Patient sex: M
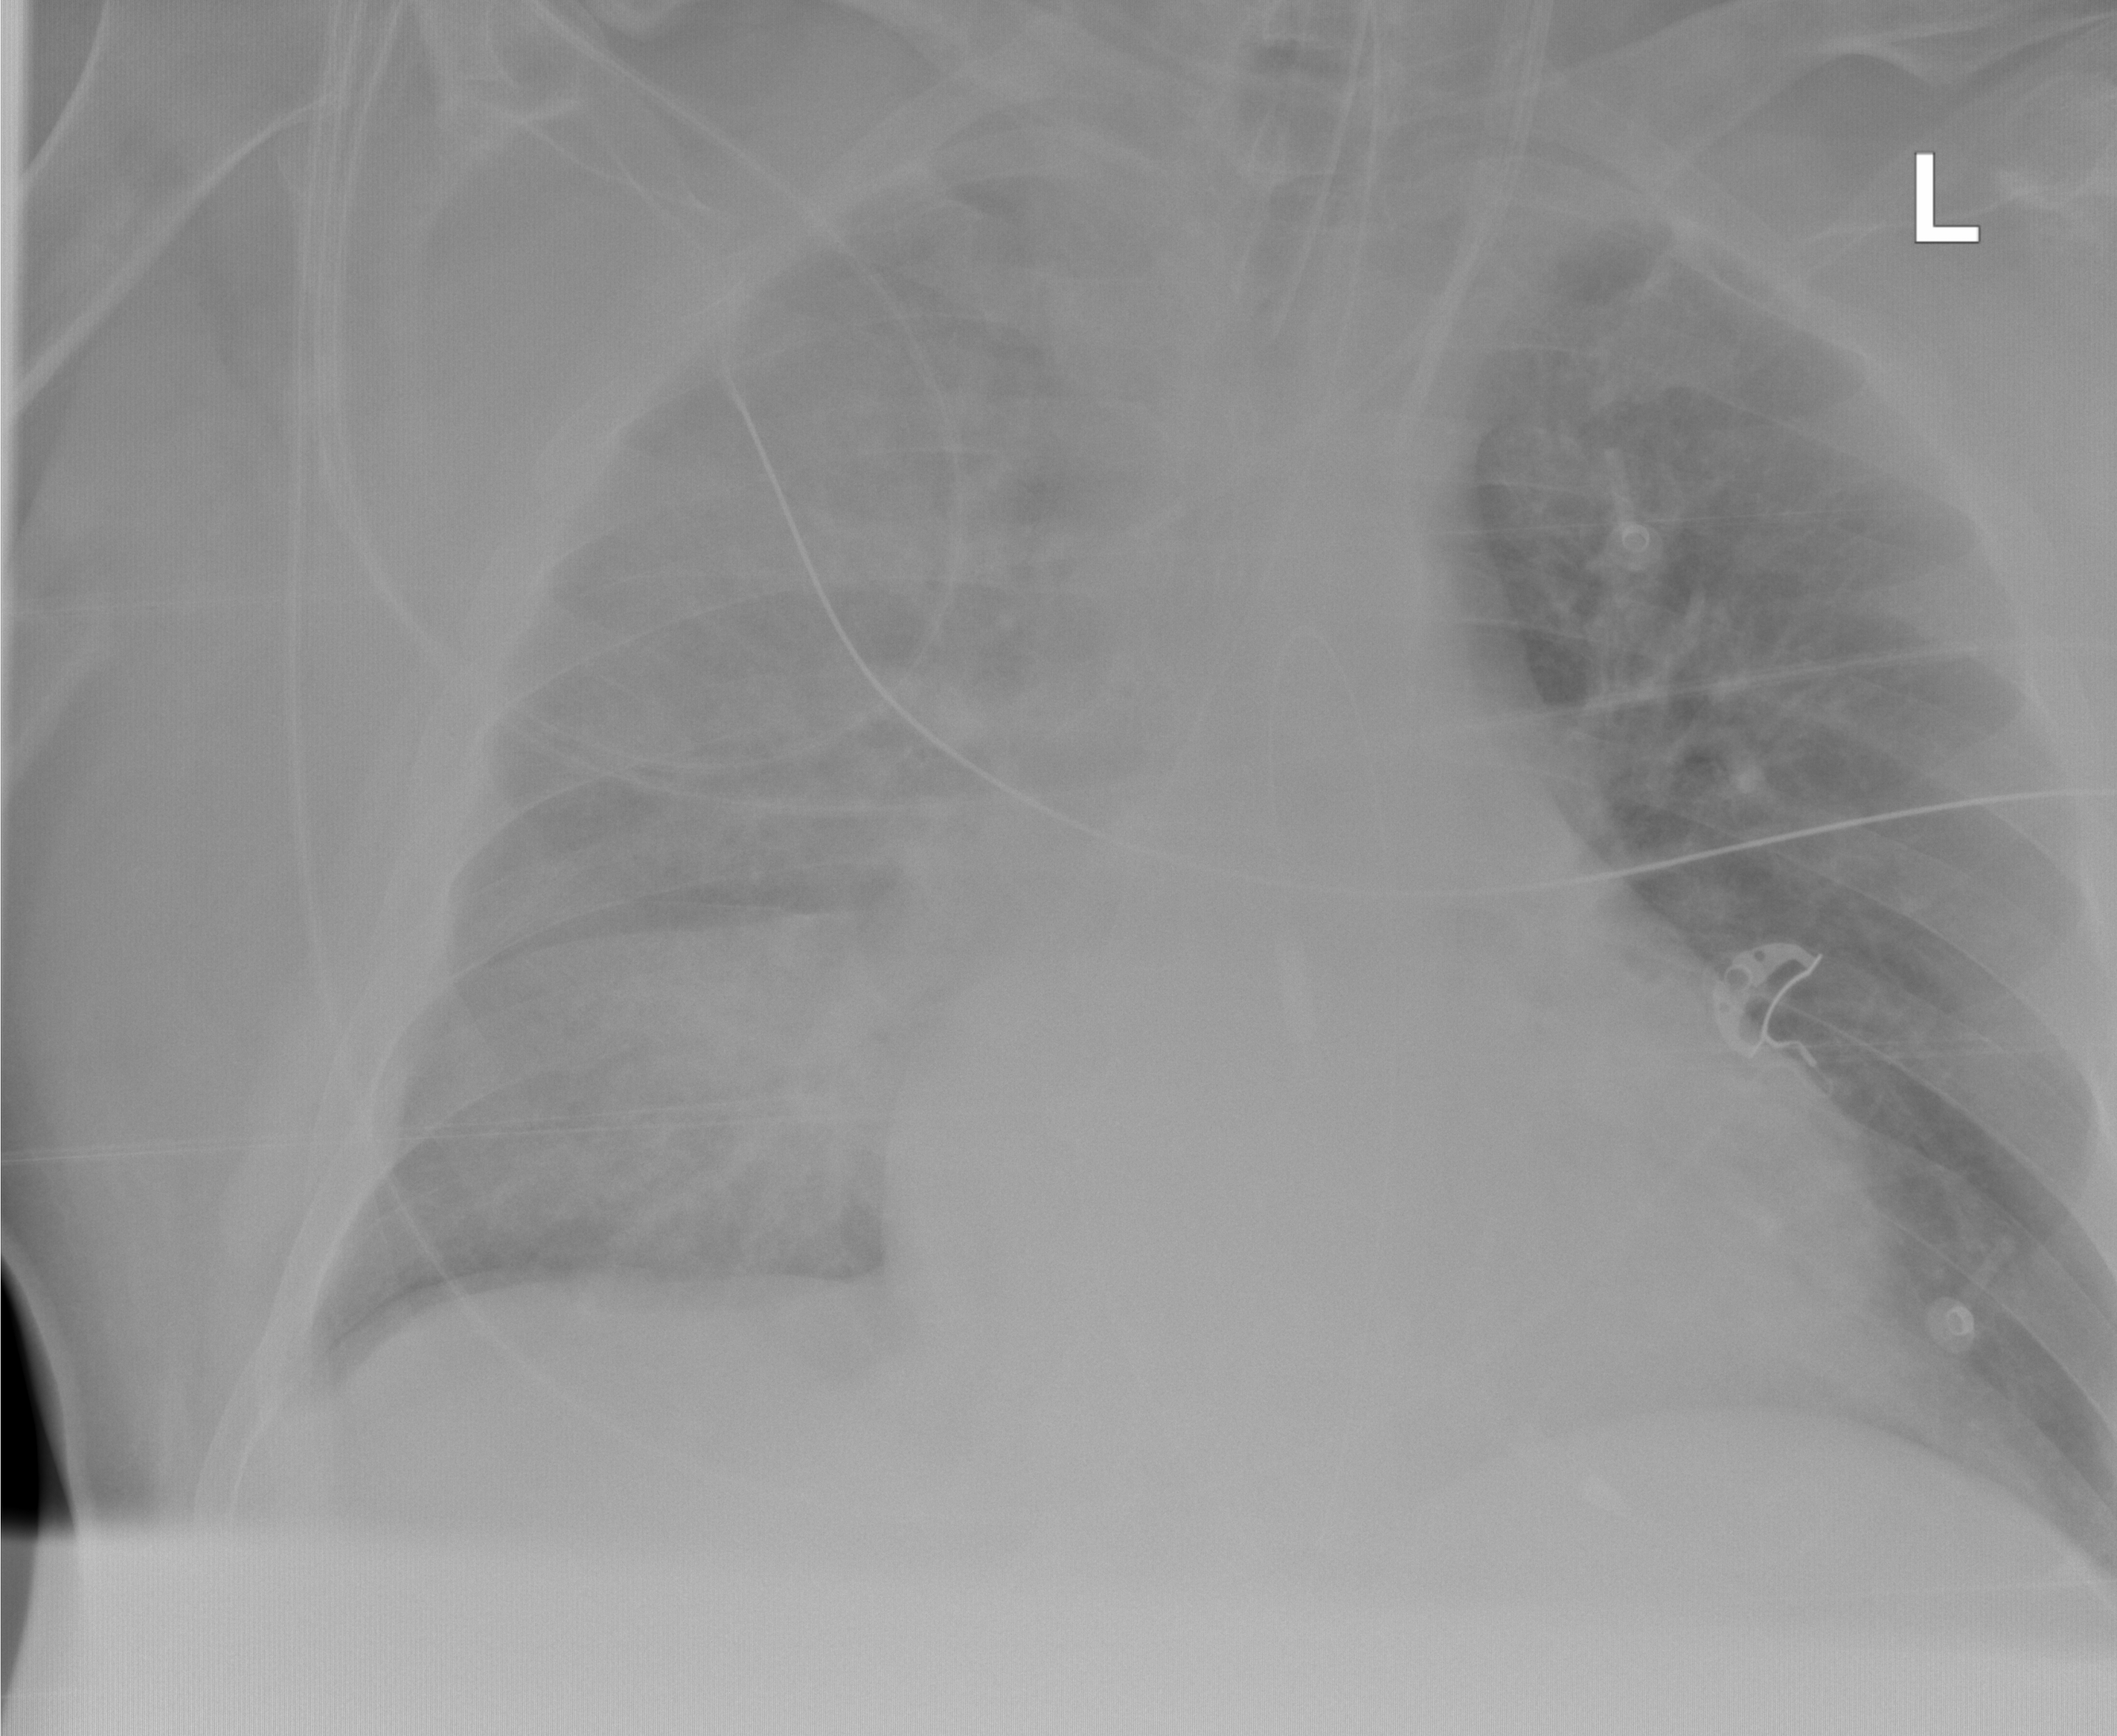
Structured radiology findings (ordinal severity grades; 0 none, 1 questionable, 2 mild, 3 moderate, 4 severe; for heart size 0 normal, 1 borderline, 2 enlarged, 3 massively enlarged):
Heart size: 0
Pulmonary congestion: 1
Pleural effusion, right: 0
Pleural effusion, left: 0
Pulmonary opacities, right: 3
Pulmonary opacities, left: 0
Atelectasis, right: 0
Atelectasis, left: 0